Question: What is the discount?
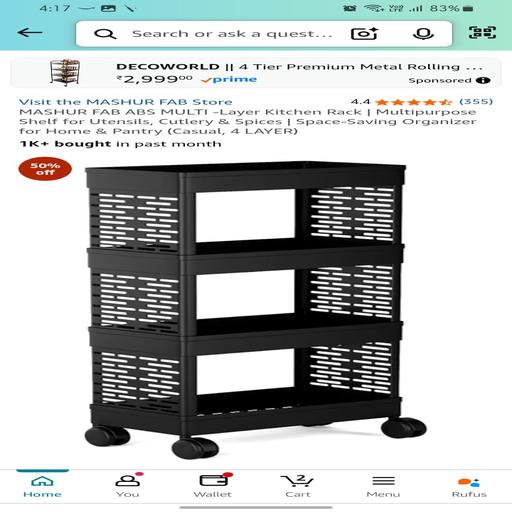
Answer: Fifty percent off